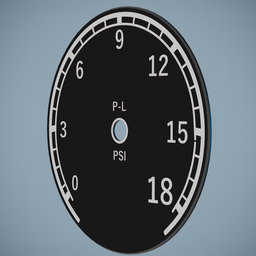
Label: mechanical